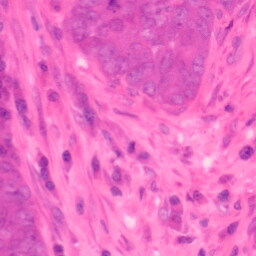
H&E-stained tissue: Colon